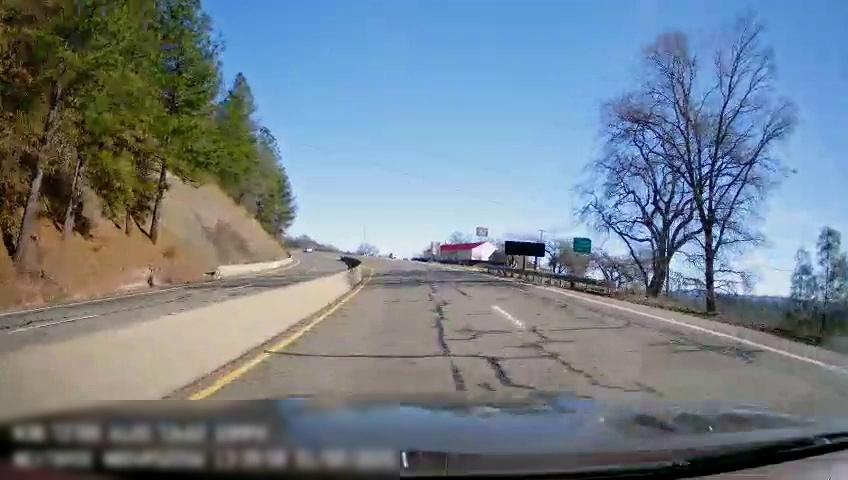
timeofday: Day
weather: Sunny
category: Drivable Space
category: Drivable Space
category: Vehicles | Van
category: Lanes | Opposite Lane
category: Lanes | Opposite Lane
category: Lanes | Current Lane
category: Lanes | Current Lane
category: Lanes | Alternate Lane
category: Traffic | Signs